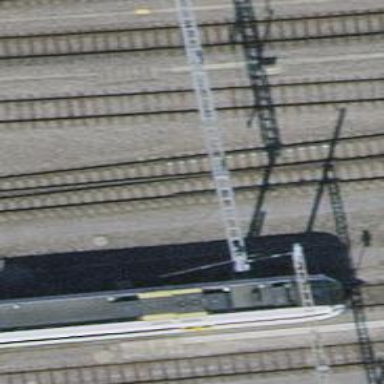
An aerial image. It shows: Railway track with contact line for electrification.